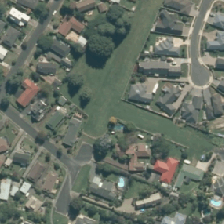
Land cover: urban_parkland